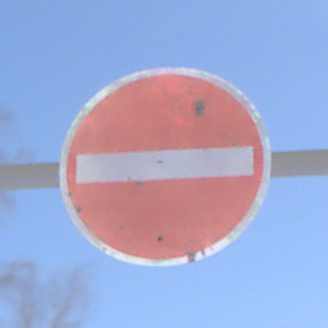
Verkehrszeichen: VerbotDerEinfahrt
Umgebung: Outdoor, Nature
Tageszeit: MorningAfternoon
Wetter: PartlyCloudy
Licht: Natural
Jahreszeit: Winter
Kontrast: HighContrast